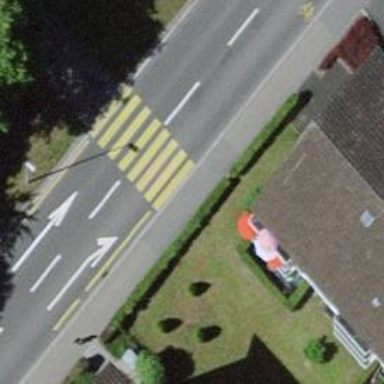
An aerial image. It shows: Uncontrolled zebra crossing with zebra markings.